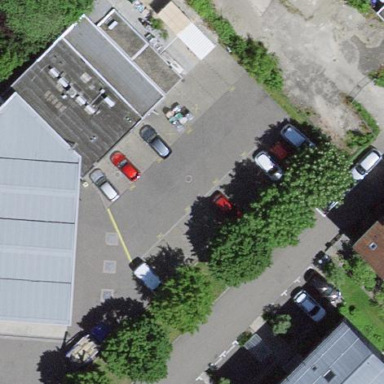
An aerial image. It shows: Retail building housing convenience shop.